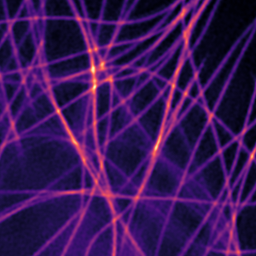
Label: Super-resolution Microtubules image